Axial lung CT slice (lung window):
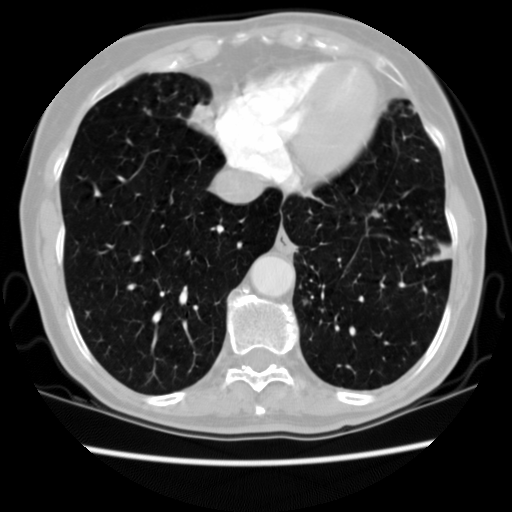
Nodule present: no